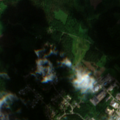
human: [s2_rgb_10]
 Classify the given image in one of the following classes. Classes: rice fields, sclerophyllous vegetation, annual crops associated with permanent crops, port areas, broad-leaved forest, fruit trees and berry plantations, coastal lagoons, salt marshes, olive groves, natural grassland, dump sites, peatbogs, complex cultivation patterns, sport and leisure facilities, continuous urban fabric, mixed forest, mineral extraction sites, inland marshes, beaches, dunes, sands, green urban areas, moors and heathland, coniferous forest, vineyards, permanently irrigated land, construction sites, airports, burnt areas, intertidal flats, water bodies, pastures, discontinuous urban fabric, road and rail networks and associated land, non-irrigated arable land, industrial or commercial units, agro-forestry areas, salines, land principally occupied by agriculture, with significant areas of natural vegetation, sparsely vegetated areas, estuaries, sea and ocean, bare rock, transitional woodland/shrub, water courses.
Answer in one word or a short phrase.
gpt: discontinuous urban fabric, broad-leaved forest, mixed forest, water bodies